Aerial crown-view tile of a tropical tree (Barro Colorado Island, Panama), acquired 20241216:
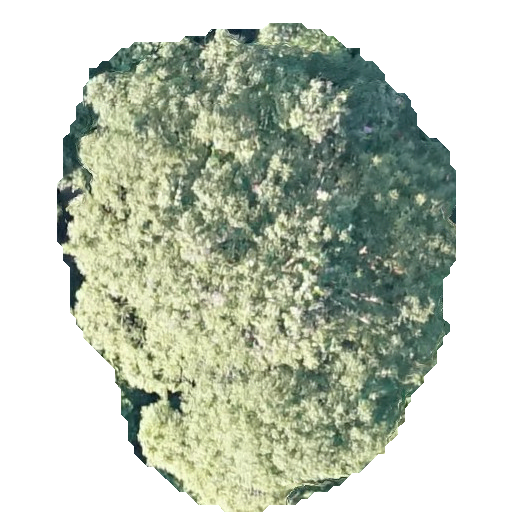
Species: Astronium graveolens
GBIF accepted scientific name: Astronium graveolens
Crown area: 217.121 m²